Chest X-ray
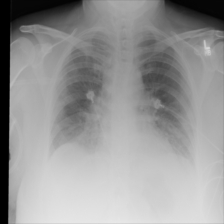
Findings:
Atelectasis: negative
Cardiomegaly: negative
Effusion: negative
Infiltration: negative
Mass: negative
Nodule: negative
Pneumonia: negative
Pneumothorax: negative
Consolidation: negative
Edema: negative
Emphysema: negative
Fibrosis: negative
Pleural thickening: negative
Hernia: negative